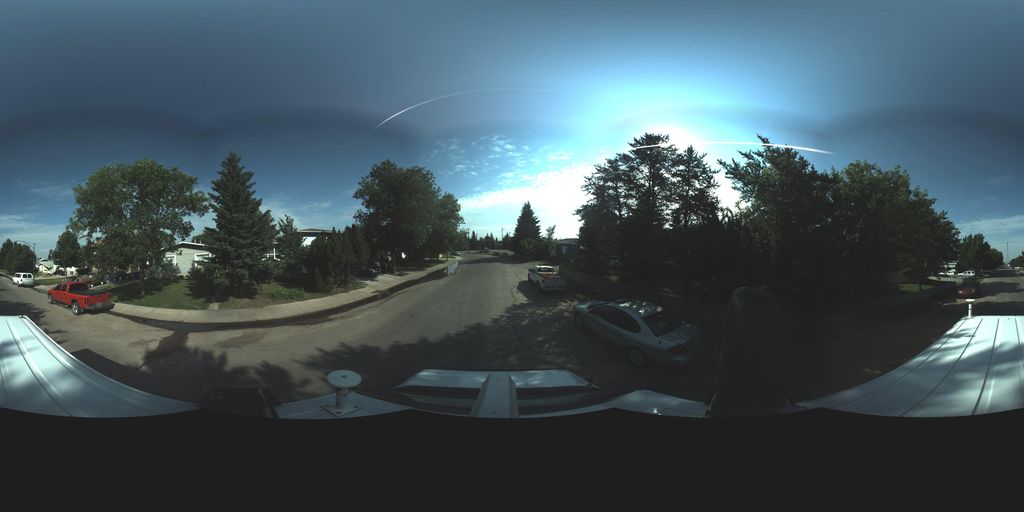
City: saskatoon